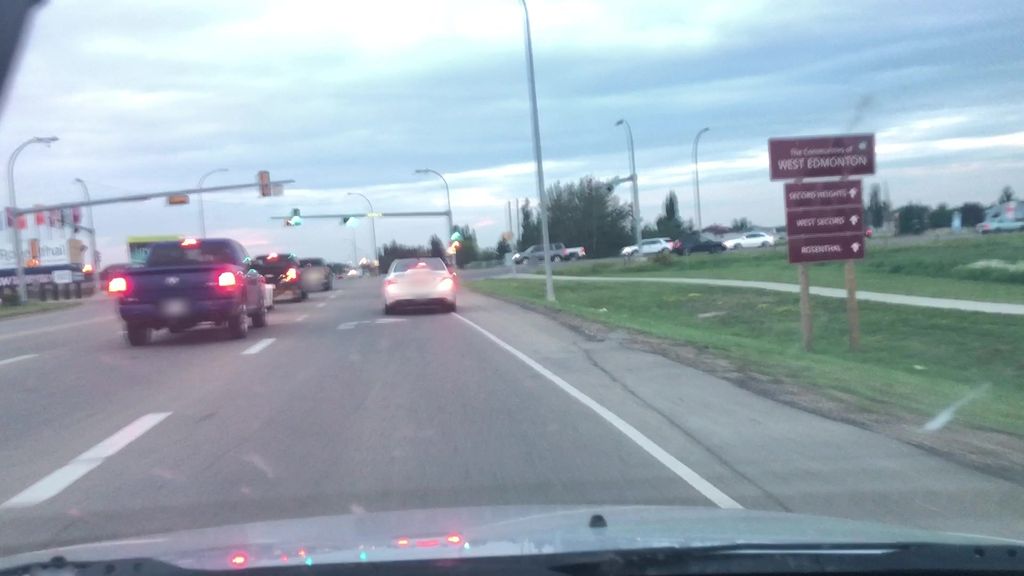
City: edmonton